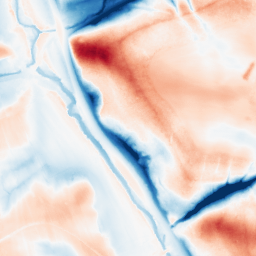
Category: classical
Decomposition family: gaussian_anisotropic
Decomposition parameters: sigma_x: 10
sigma_y: 20
Upsampling method: sinc_blackman
Upsampling parameters: scale: 2
kernel_size: 16
Upsampling scale: 2